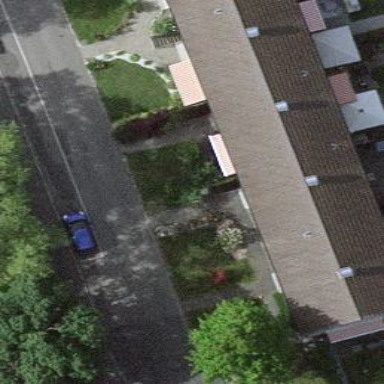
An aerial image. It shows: Gabled roofed apartments building with grey roof.